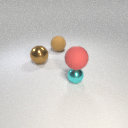
large brown rubber sphere behind small cyan metal sphere